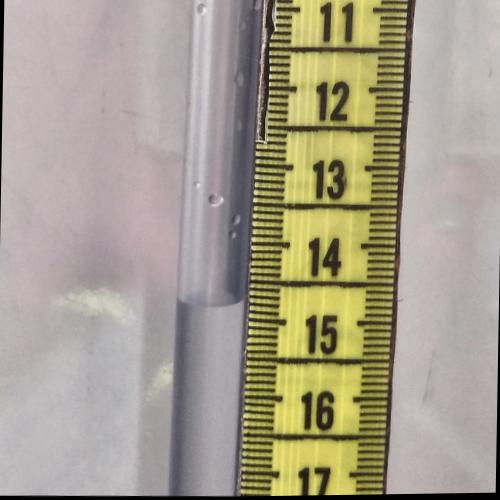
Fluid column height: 14.8 cm